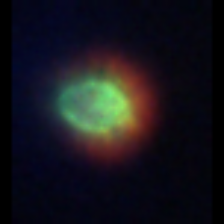
Taxon: NanoPlankton
Group: Other